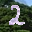
Label: 2